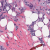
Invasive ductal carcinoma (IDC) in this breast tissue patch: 1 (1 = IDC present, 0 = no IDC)